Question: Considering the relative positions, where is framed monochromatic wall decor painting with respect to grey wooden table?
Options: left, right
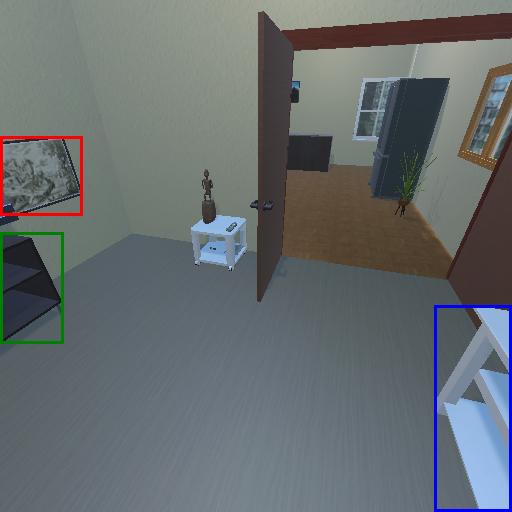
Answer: left